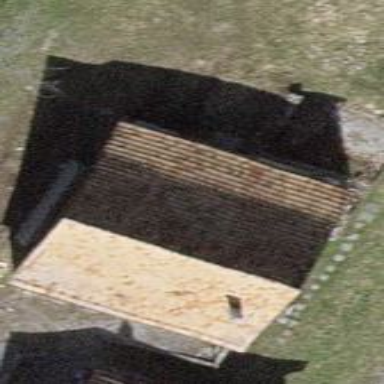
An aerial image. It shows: Shed.